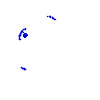
Particle: electron